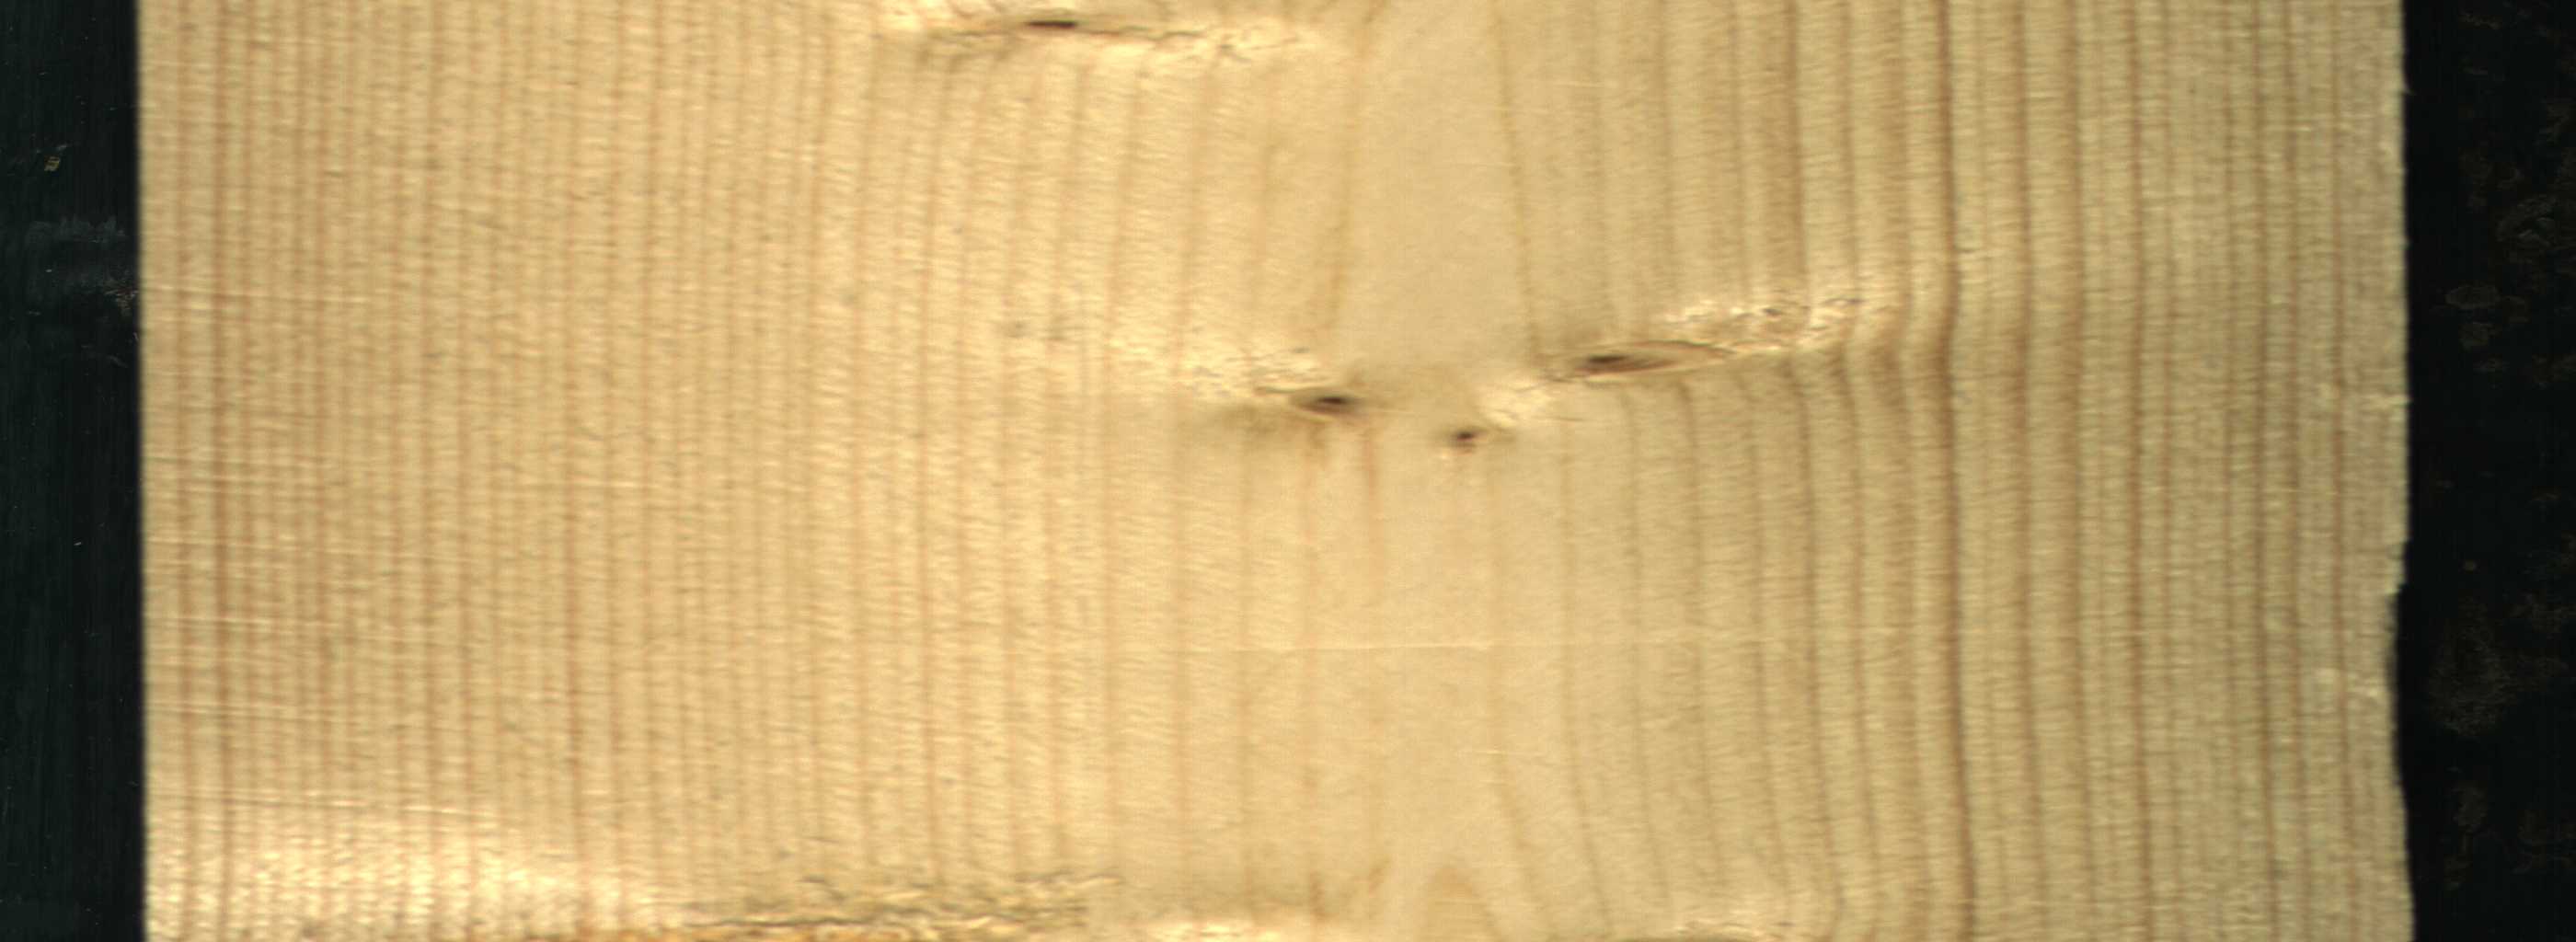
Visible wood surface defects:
Live_Knot
Live_Knot
Live_Knot
Live_Knot